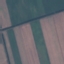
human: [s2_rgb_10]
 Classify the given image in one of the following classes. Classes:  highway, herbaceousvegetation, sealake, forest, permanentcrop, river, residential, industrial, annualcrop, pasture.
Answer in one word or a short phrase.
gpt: AnnualCrop